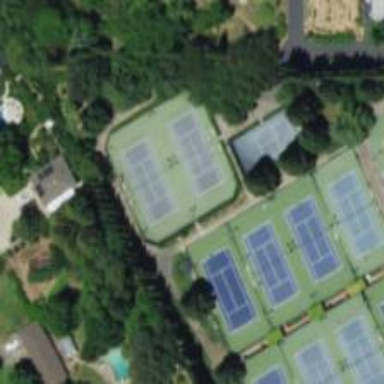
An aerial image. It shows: Tennis court in leisure pitch.